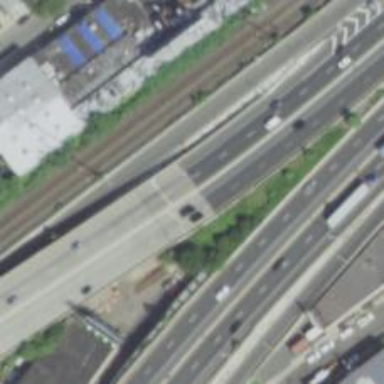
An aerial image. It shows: Urban freeway or expressway.